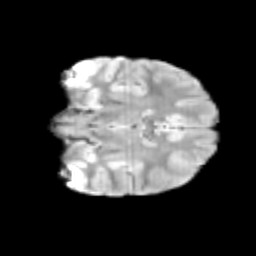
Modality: T2w
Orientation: coronal
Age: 10
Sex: male
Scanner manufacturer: siemens
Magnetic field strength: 3 T
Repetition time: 3.8 s
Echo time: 0.07 s